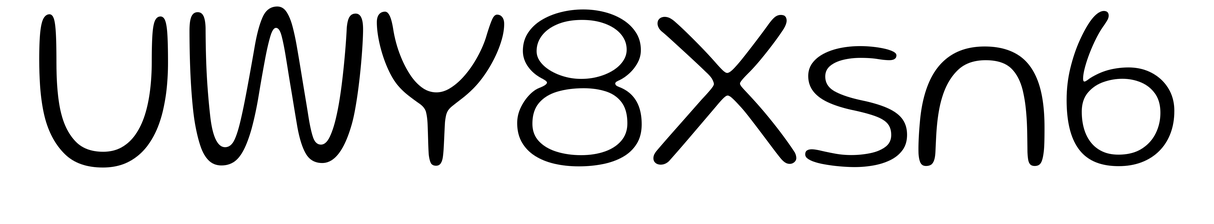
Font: Gluten_ExtraLight